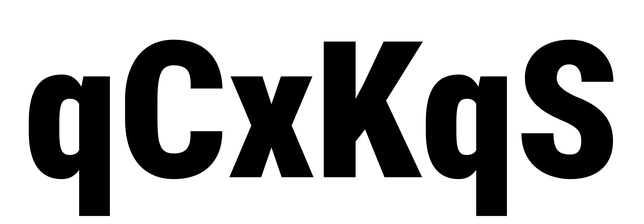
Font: Roboto_Condensed_Black